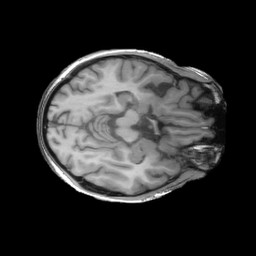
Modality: T1w
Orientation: axial
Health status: ill
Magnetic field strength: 3 T